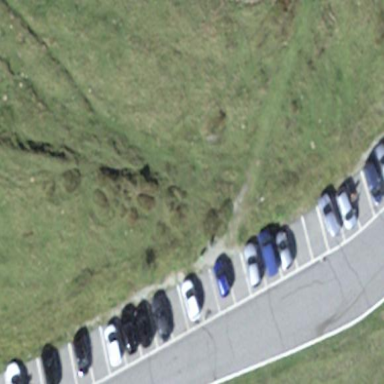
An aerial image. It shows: Parking area with asphalt surface.